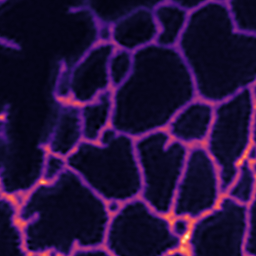
Label: Super-resolution ER image